Question: I created an executable '.exe' from a '.py' file using the latest version of <URL> for Python 2.7 with the following 'setup.py' file:
'''
import sys
from cx_Freeze import setup, Executable
setup(
name = "Any",
version = "1.0",
description = "Any",
executables = [Executable("D:\script.pyw", base = "Win32GUI")])
'''
I ran it from command line:
'''
python setup.py build
'''
Then I got the executable file in the build directory as expected. It ran perfectly.
Now, If I move the executable file into a different directory on the same computer. I get the following error dialog:

My guess is that I need to embed something into the executable file to make it work not only on my computer but on any other computer where Python is not installed by changing something in the 'setup.py' file. What could be it missing?
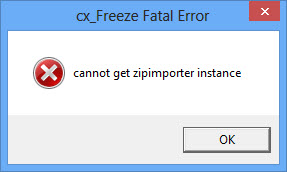
Answer: I am building compiled executable as follows.
Using following versions:
'''
OS: Windows-7-6.1.7601-SP1
Python: 2.7.3 (default, Apr 10 2012, 23:31:26) [MSC v.1500 32 bit (Intel)]
cx_Freeze: 4.2.3
'''
I have this code 'hello_tkinter.py':
'''
from Tkinter import *
import ttk
class Main(Tk):
def __init__(self, *args, **kwargs):
Tk.__init__(self, *args, **kwargs)
self.frame = ttk.Frame(self)
self.frame.pack(expand=True, fill=BOTH, padx=5, pady=5)
self.button = ttk.Button(self.frame, text="Test")
self.button.pack(expand=True, fill=BOTH)
root = Main()
root.mainloop()
'''
I call this script installed with 'cx_freeze':
'''
c:\Python27\Scripts\cxfreeze.bat hello_tkinter.py --target-dir=Bin/tkinter --base-name=Win32GUI --target-name=hello_tkinter.exe
'''
And I get the directory containing:
'''
tcltk_ctypes.pyd
_tkinter.pyd
bz2.pyd
hello_tkinter.exe
MSVCR90.dll
python27.dll
tcl85.dll
tk85.dll
unicodedata.pyd
'''
It works fine and even if I move the directory. You did take the whole directory, not just the exe, did not you? The executable was also tested on Windows XP without Python installed.